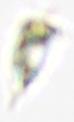
Label: Tintinnid